Aerial crown-view tile of a tropical tree (Barro Colorado Island, Panama), acquired 20250124:
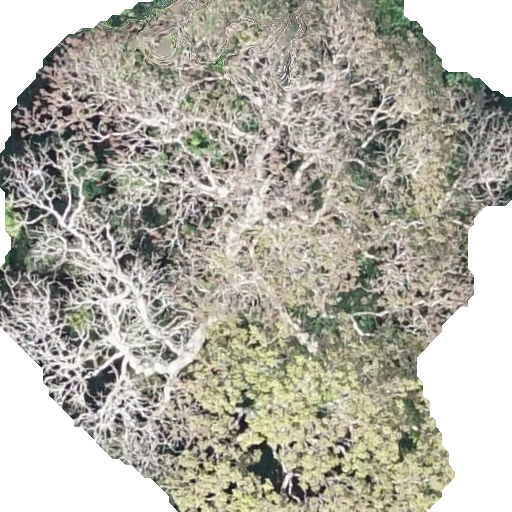
Species: Sterculia apetala
GBIF accepted scientific name: Sterculia apetala
Crown area: 352.788 m²